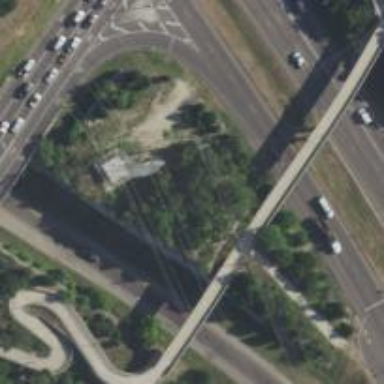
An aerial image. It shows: Bridge on cycleway route with excellent trail visibility.